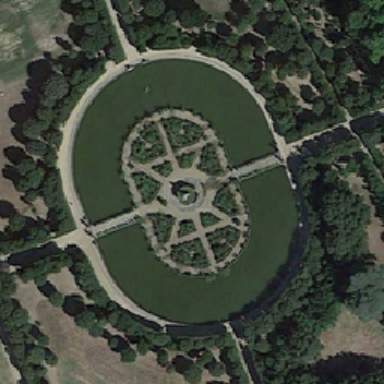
The land has a circular square .